Field crop: maize
Growth stage: 2
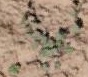
Species: convolvulus